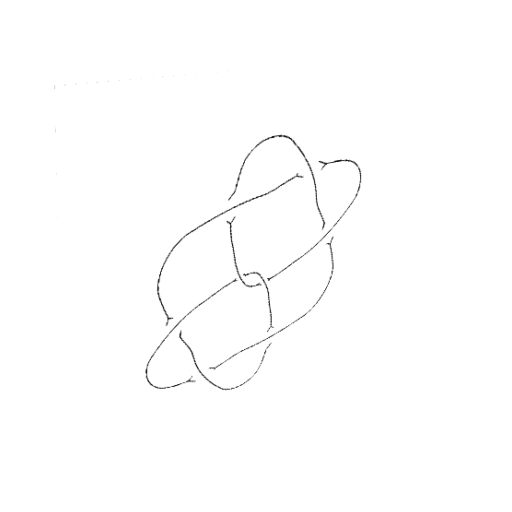
Crossing number: 8